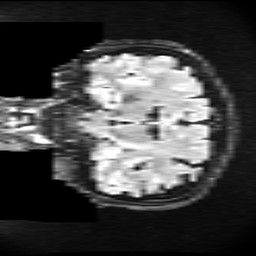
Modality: FLAIR
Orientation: coronal
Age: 27
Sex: female
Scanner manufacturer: ge
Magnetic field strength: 3 T
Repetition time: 11 s
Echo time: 0.1497 s